Question: I have a hotel booking system, when the user chooses the start date and end date for staying in the hotel, I want to give the total price:
For example: when the user chooses Start date: 2013-08-01, to : 2013-08-11 (two season default, and high season) also the price of days is different.
---
This is my table:

How can write a SQL command (MySQL) or do I need to use PHP code?
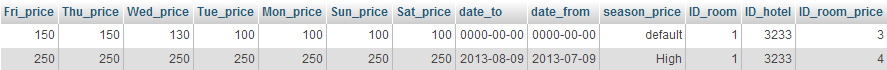
Answer: Your data structure is not set up to do this very efficiently. However, it is still possible.
I would start by splitting out each date of the stay separately. Join this to the rates table. Then use a big case statement based on day of the week to get the rate. If there is no match in the rate table, then use the default rate:
'''
select sum(case when dayname(thedate) = 'Monday' then coalesce(r.MonPrice, def.MonPrice)
when dayname(thedate) = 'Tuesday' then coalesce(r.TuePrice, def.TuePrice)
. . .
when dayname(thedate) = 'Sunday' then coalesce(r.SunPrice, def.SunPrice) as TotalPrice
from (select strtodate('2013-08-01', '%Y-%m-%d') as thedate union all
select strtodate('2013-08-02', '%Y-%m-%d') union all
. . .
select strtodate('2013-08-11', '%Y-%m-%d')
) dates left outer join
Rates r
on dates.thedate between r.date_to and r.date_from cross join
Rates def
on def.season_price = 'default'
'''
In this example, I've the dates are each put into a subquery. There are other ways to do this, but since you are constructing the query in php, this might be the easiest solution.
The "..." mean to add similar SQL code, since "..." is not recognized as part of SQL.